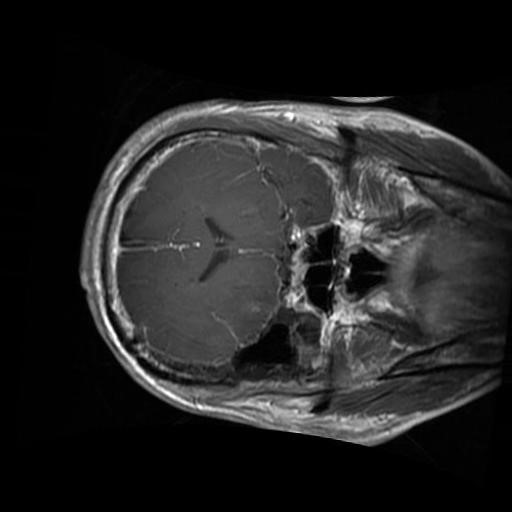
Label: brain_glioma